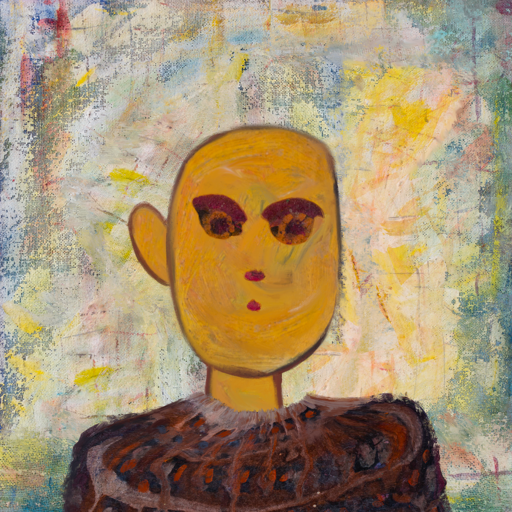
Background: Irani, Head And Neck Front: After_Raid, Face Front: Doll, Bust: Hypocrite, Hair Front: Blank, Head Accessory: Blank, Second Necklace: Blank, Necklace: Blank, Baby: Blank